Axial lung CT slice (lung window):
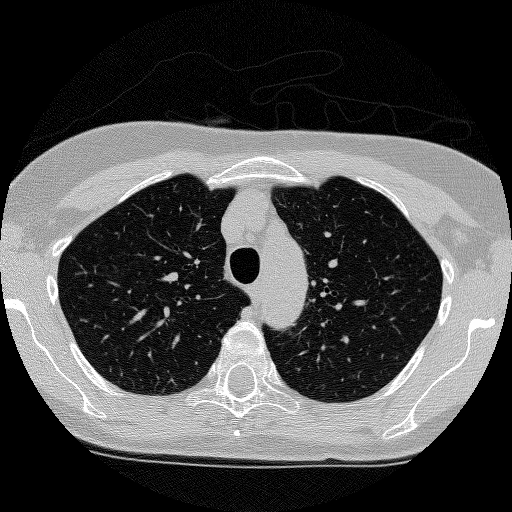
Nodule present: no